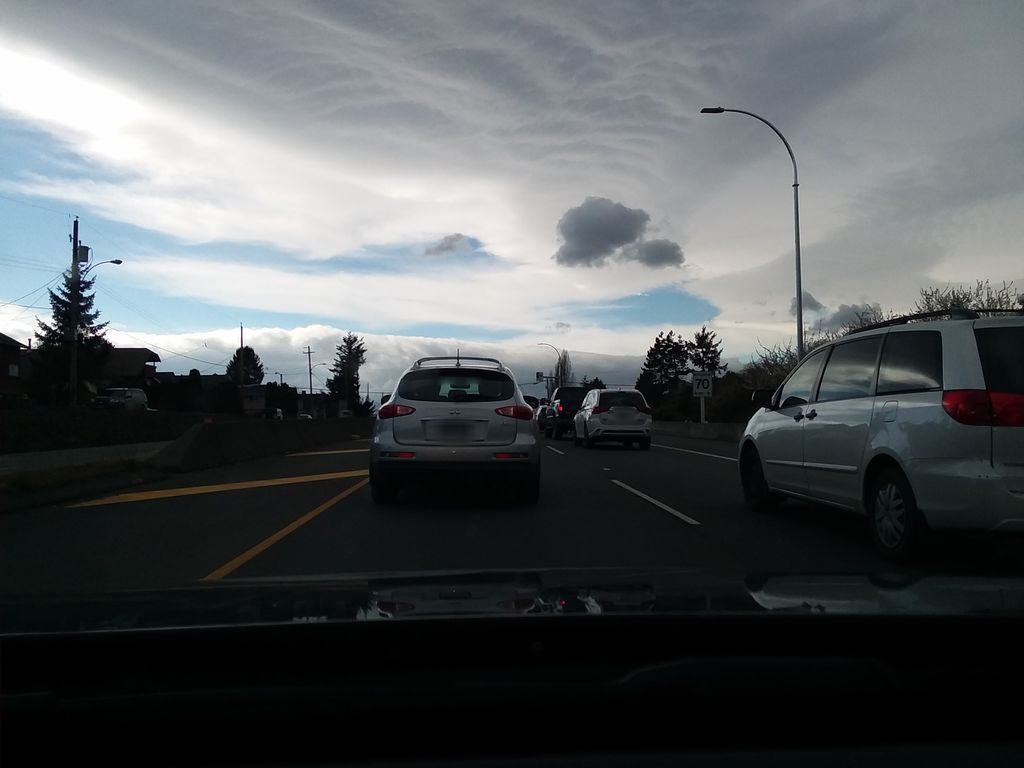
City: victoria